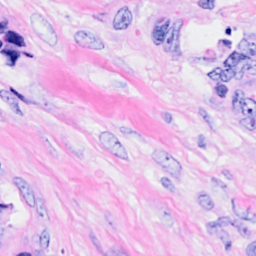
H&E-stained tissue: Breast